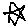
Label: star